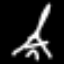
Label: The Eiffel Tower